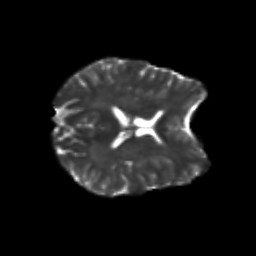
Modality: T2w
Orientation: axial
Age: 25
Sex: female
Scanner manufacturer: siemens
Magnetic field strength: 3 T
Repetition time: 3.5 s
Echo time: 0.125 s